Field crop: maize
Growth stage: 1
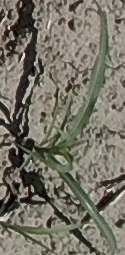
Species: sorghum